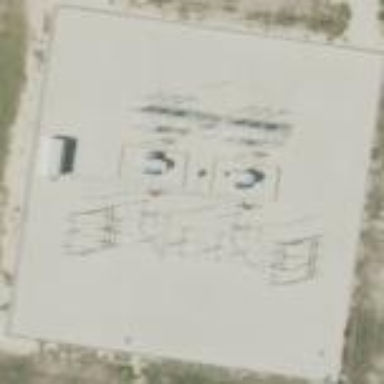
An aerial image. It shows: Distribution power substation secured by fence.